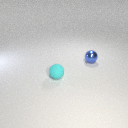
small blue metal sphere to the right of small cyan rubber sphere